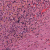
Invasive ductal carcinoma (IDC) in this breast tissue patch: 0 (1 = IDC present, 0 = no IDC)